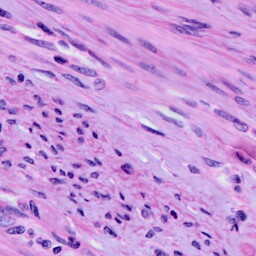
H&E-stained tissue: Cervix